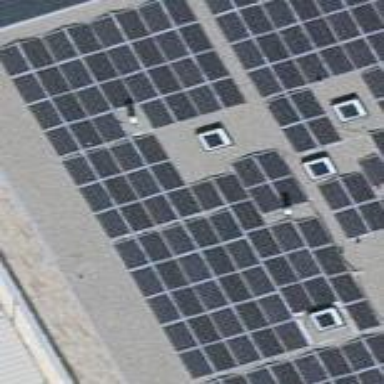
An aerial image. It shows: Solar power generator.